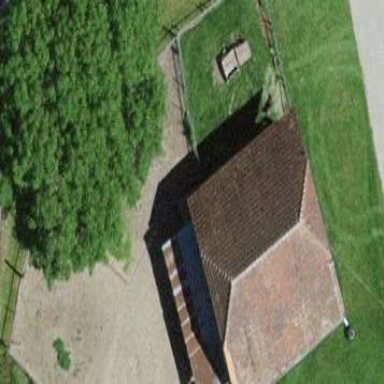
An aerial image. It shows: Rural barn.